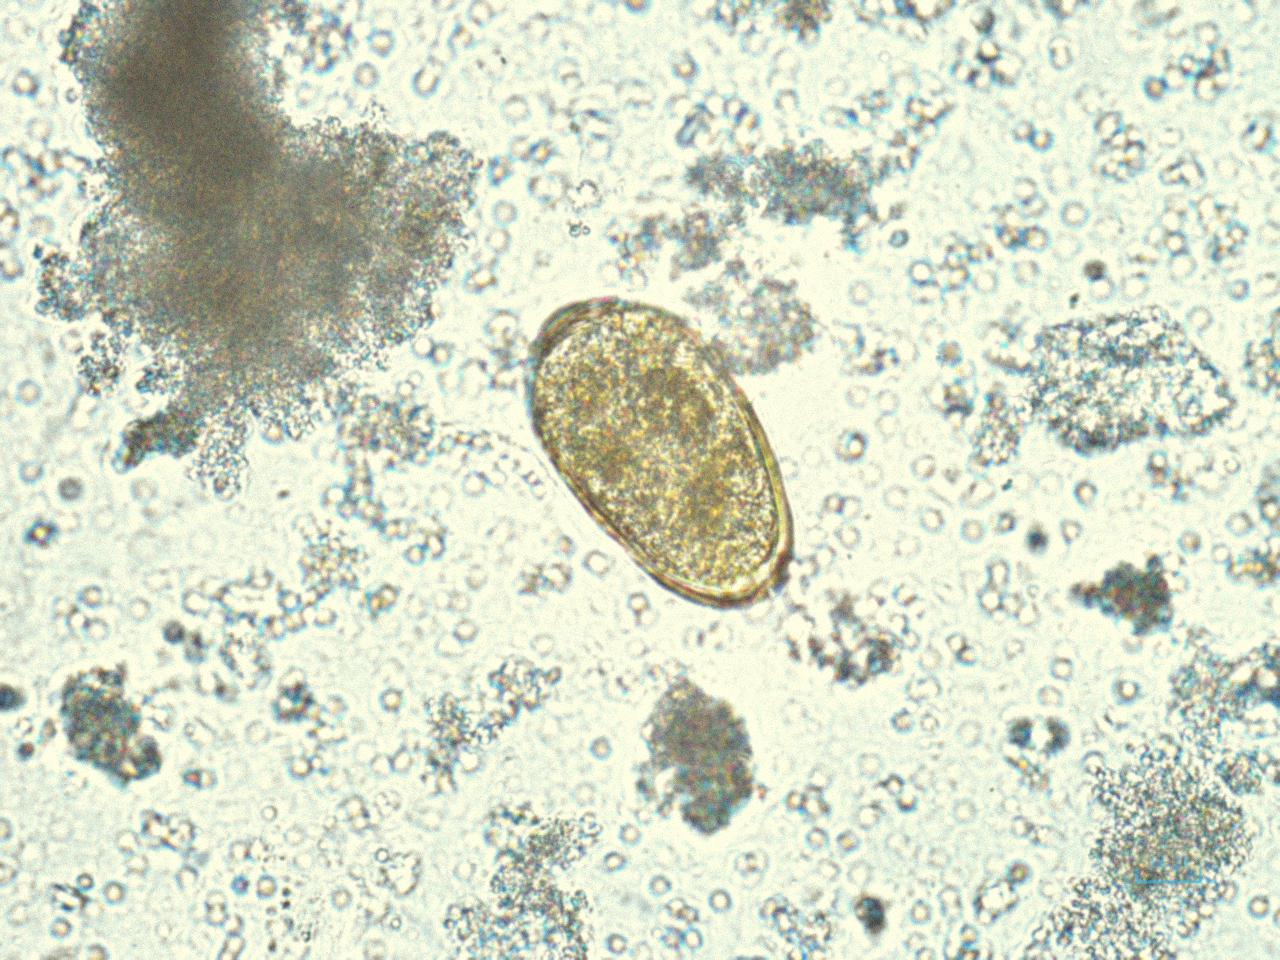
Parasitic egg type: Paragonimus spp